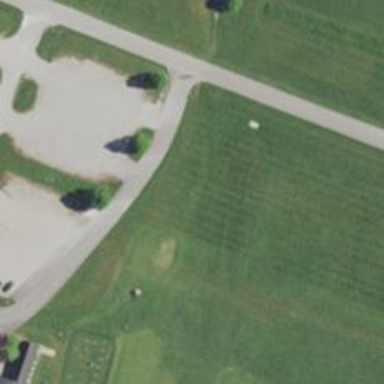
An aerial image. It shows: Disc golf hole.